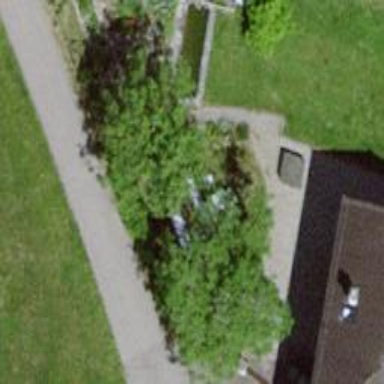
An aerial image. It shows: Single tag "natural: tree."